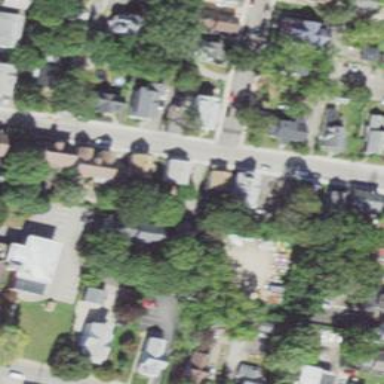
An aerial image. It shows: Residential driveway.